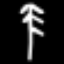
Label: palm tree